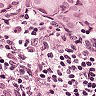
Metastatic tissue present: yes